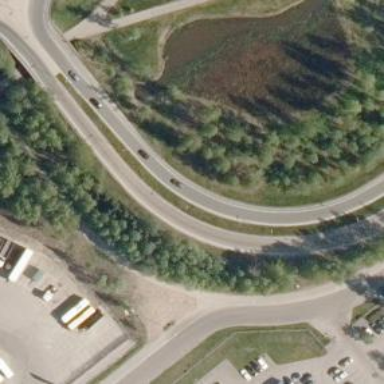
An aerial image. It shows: Trunk link highway with asphalt surface.